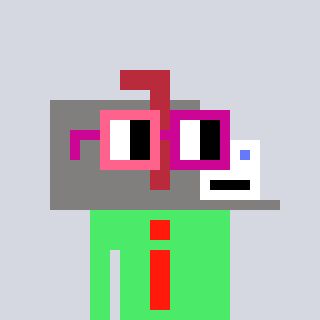
a pixel art character with square pink and red glasses, a mailbox-shaped head and a teal-colored body on a cool background